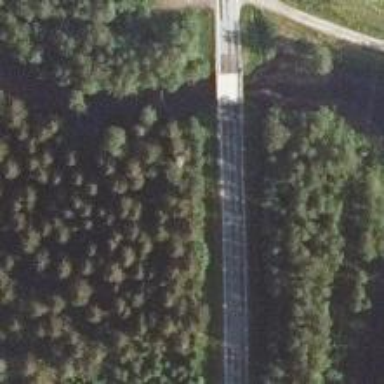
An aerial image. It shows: Primary highway bridge.